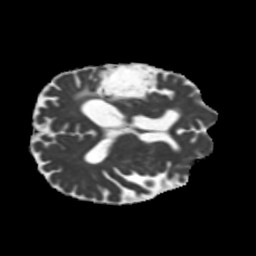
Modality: MD
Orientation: axial
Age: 55
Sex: male
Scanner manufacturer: siemens
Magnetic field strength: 3 T
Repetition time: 5.25 s
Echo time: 0.08 s